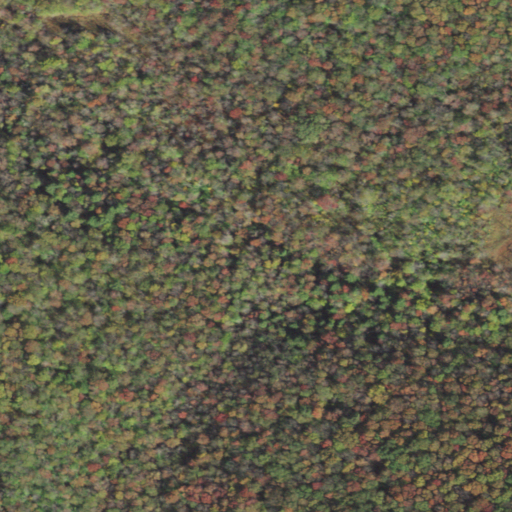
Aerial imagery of valley in Pennsylvania named Coon Hollow containing deciduous forest and mixed forest